Field crop: maize
Growth stage: 1
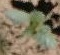
Species: datura